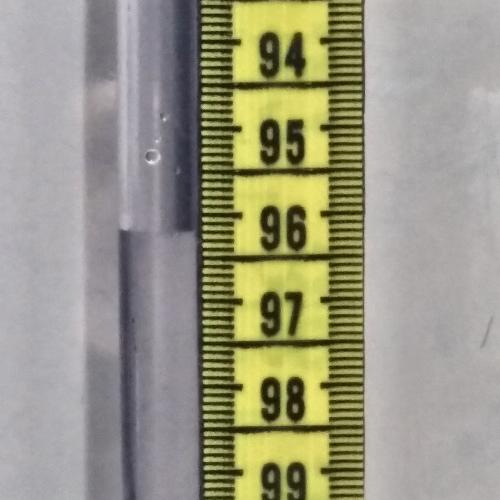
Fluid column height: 96.2 cm